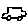
Label: car